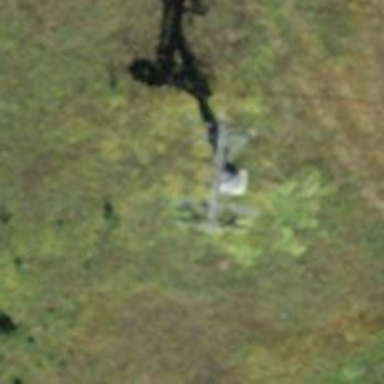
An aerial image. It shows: Pylon for aerialway.